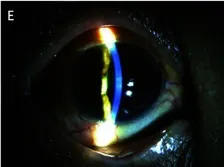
Findings from a 52-year-old woman presenting with visual deterioration in the right eye. (E) Slitlamp photograph demonstrating conjunctival congestion and edema, anterior chamber reaction relieved significantly after treatment.
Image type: medical_photograph (other_medical_photograph)